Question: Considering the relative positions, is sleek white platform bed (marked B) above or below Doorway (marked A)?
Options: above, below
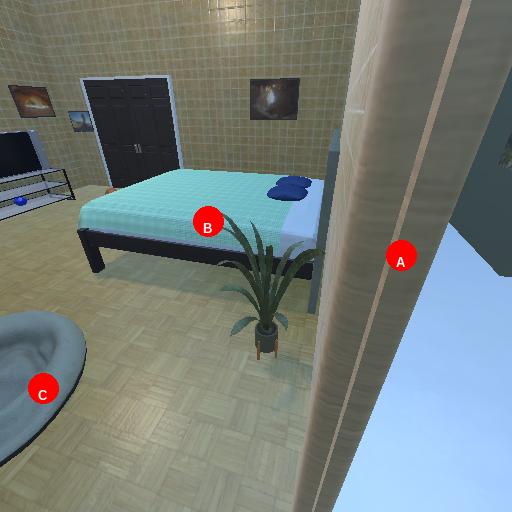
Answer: above